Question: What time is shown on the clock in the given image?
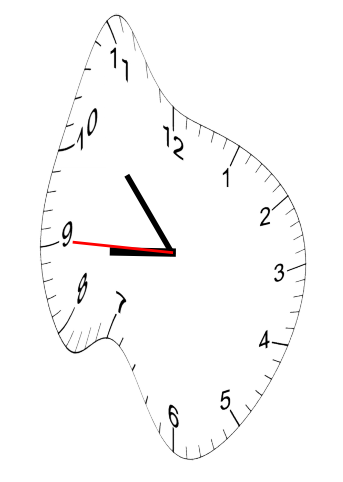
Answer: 08:52:45